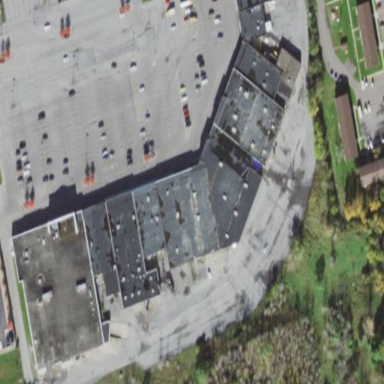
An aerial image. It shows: Retail building.